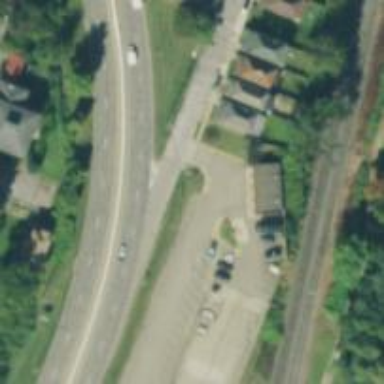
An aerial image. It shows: Trunk link highway.